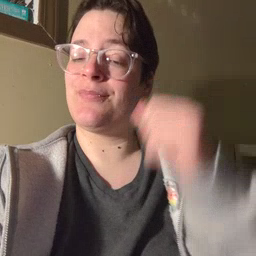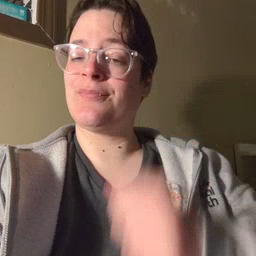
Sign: cow